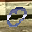
Label: 0